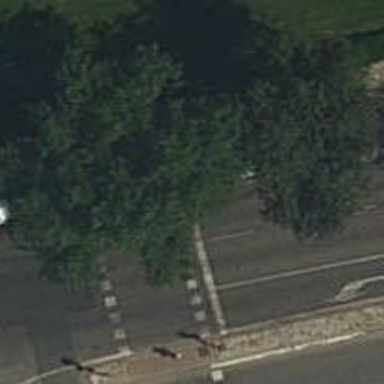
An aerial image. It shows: Road with traffic signals at crossing.